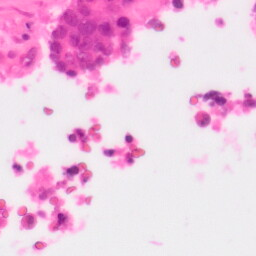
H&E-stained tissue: Colon